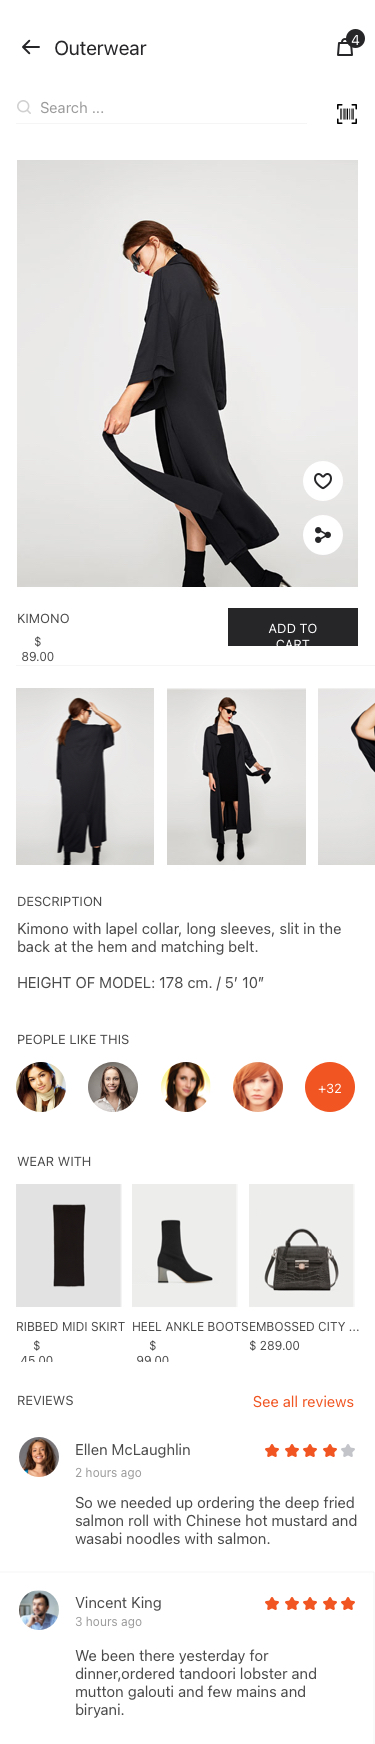
Text in this UI design:
Search ...
Outerwear
4
RIBBED MIDI SKIRT
HEEL ANKLE BOOTS
EMBOSSED CITY ...
WEAR WITH
$ 45.00
$ 99.00
$ 289.00
People like this
+32
KIMONO
Description
Kimono with lapel collar, long sleeves, slit in the back at the hem and matching belt.

HEIGHT OF MODEL: 178 cm. / 5′ 10″
$ 89.00
Add to cart
2 hours ago
So we needed up ordering the deep fried salmon roll with Chinese hot mustard and wasabi noodles with salmon.
Ellen McLaughlin
3 hours ago
We been there yesterday for dinner,ordered tandoori lobster and mutton galouti and few mains and biryani.
Vincent King
Reviews
See all reviews